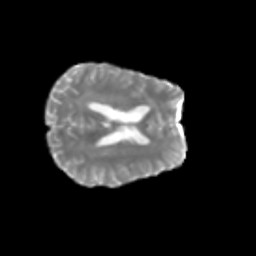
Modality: T2w
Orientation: axial
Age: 29
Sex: male
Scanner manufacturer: siemens
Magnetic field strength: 3 T
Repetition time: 1.8 s
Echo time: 0.07 s